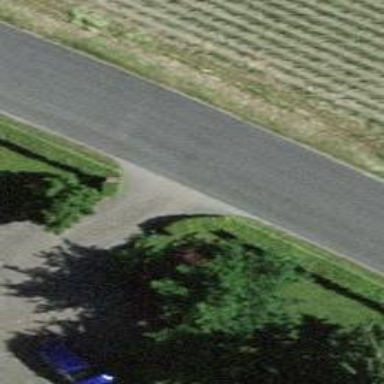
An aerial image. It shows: Unclassified road.